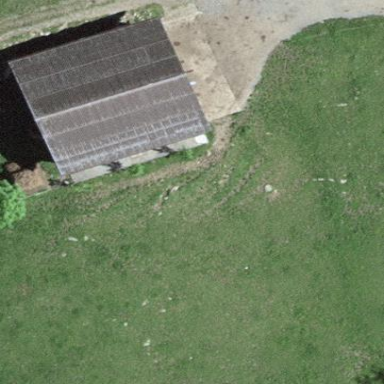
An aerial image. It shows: Barn.